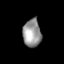
Tissue: skin
Cell type: Epithelial cells
Senescence score: 0.2575
Nuclear area (px): 492
Mean DAPI intensity: 151.919